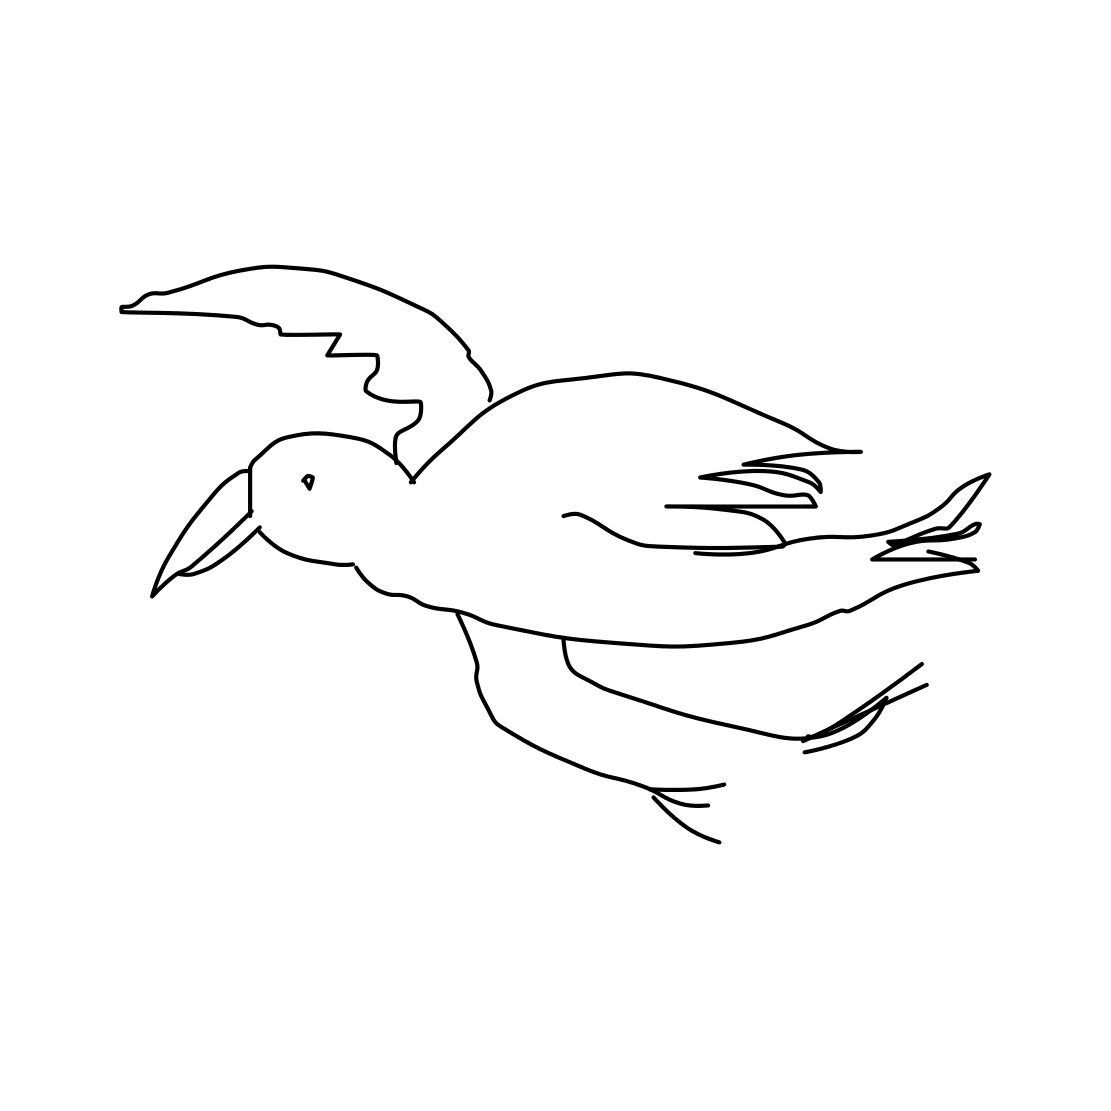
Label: flying bird